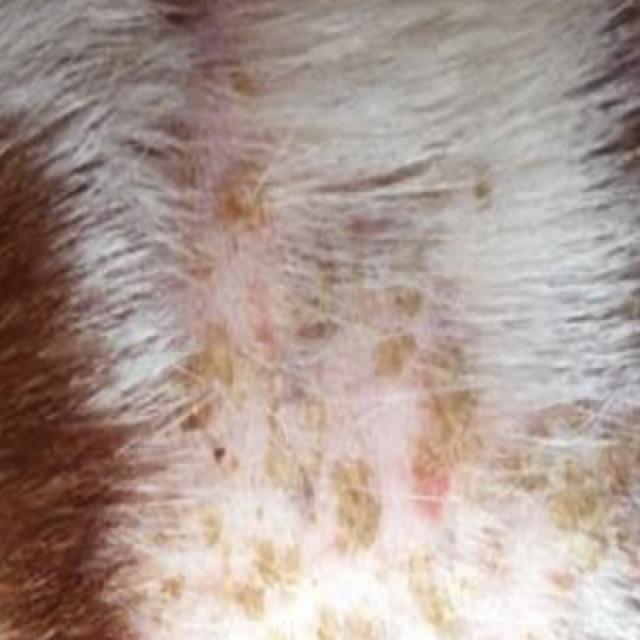
Canine hypersensitivity reaction — allergic skin response with urticaria, erythema, pruritus, and angioedema. May be food, environmental, or flea allergy related.